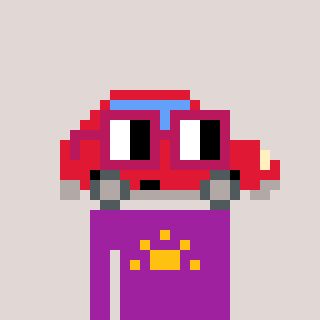
a pixel art character with square dark red glasses, a car-shaped head and a magenta-colored body on a warm background